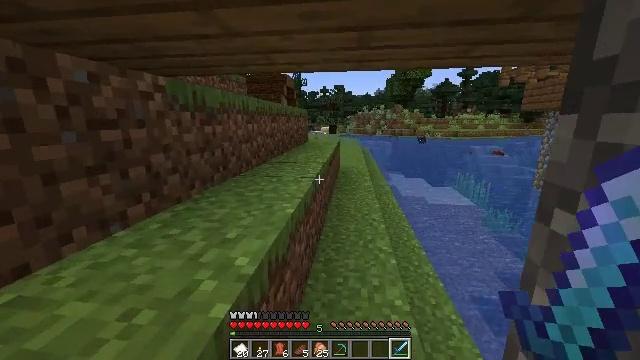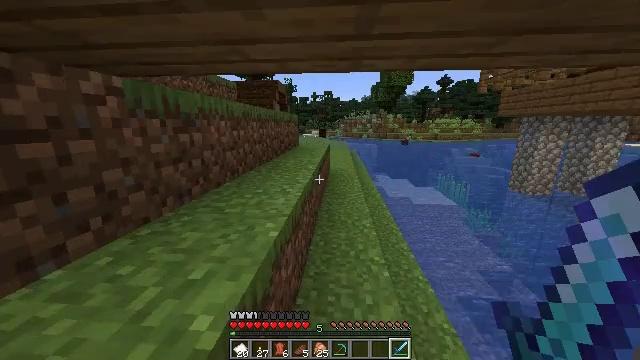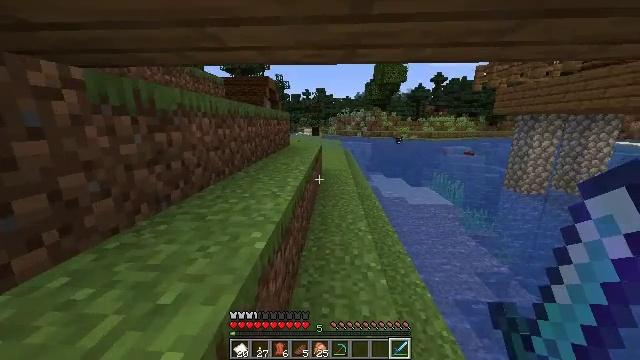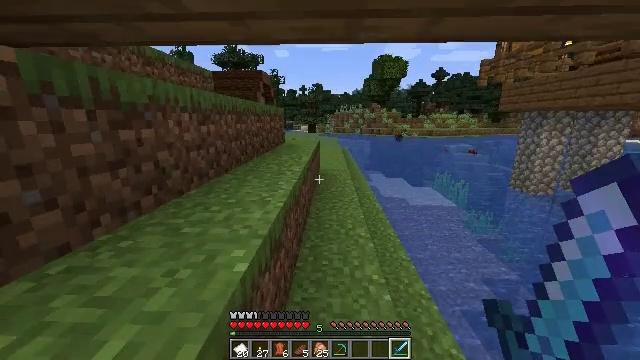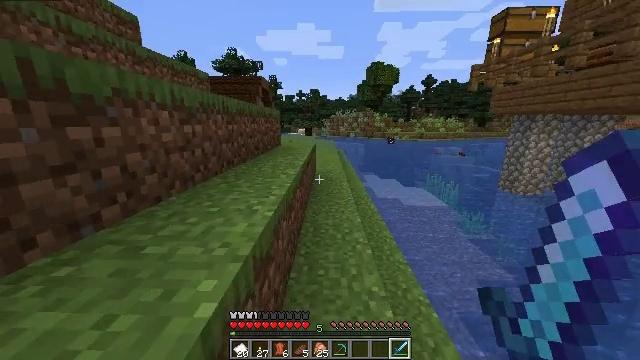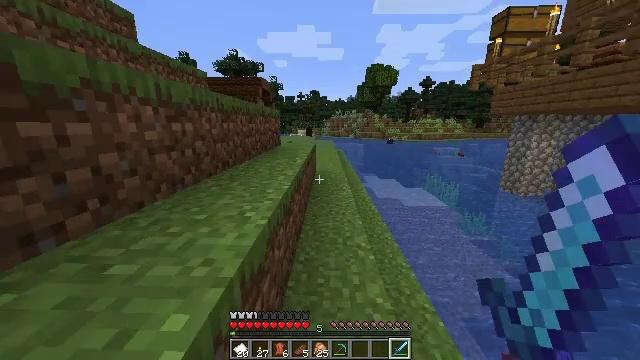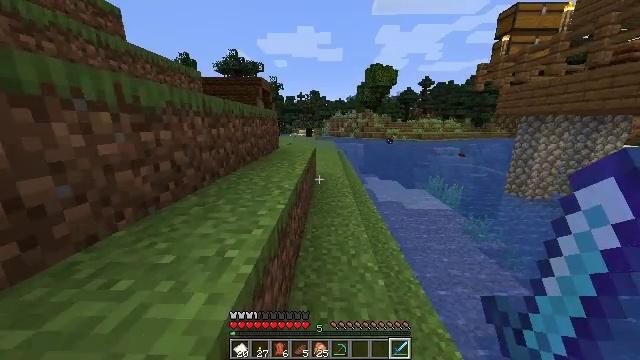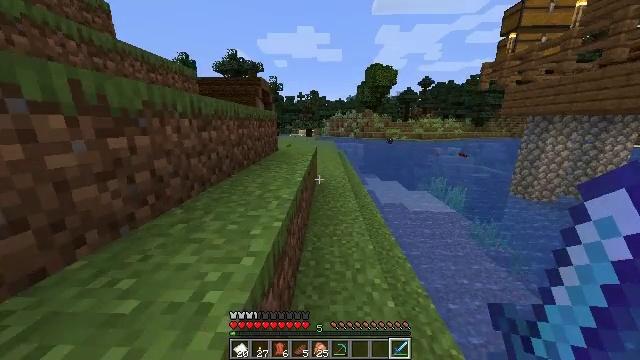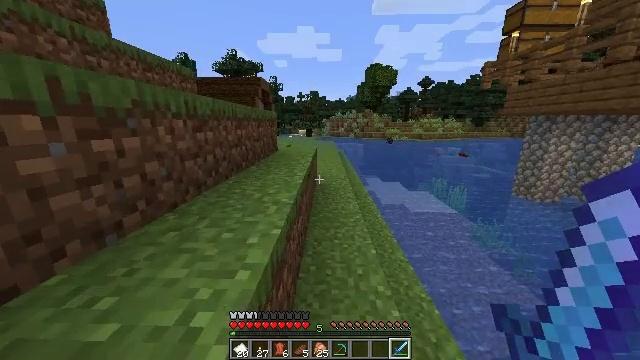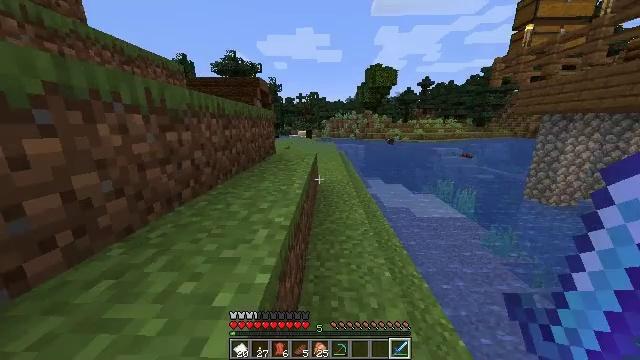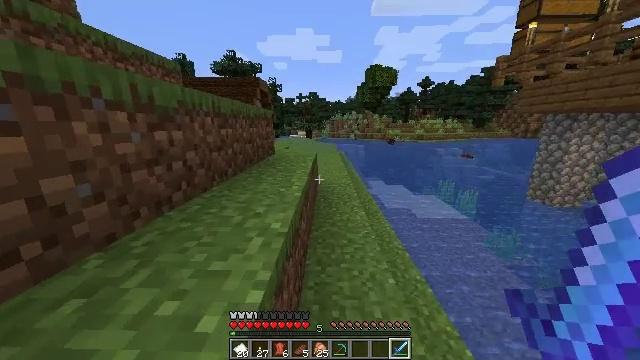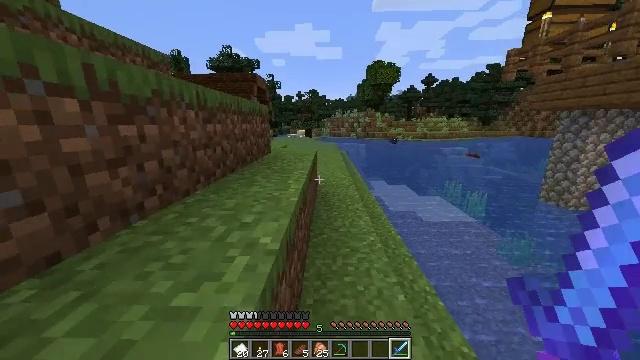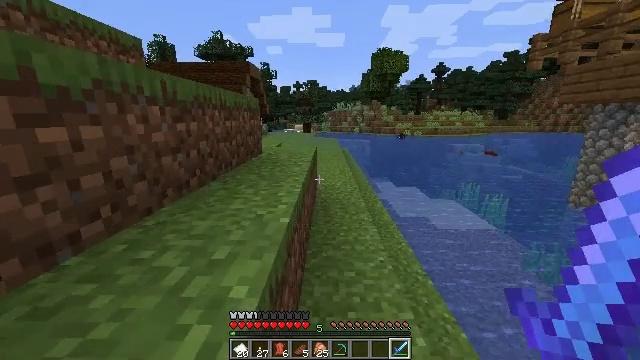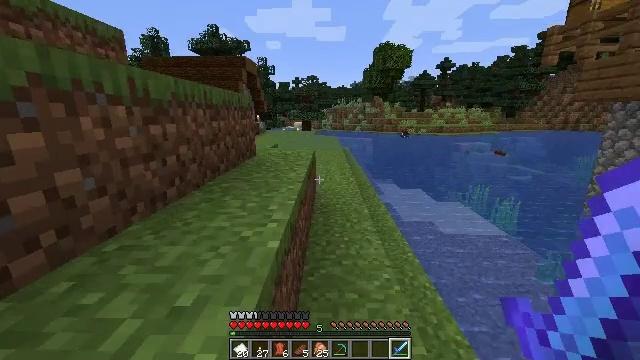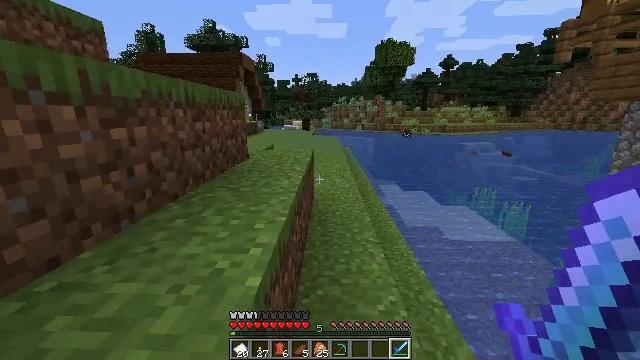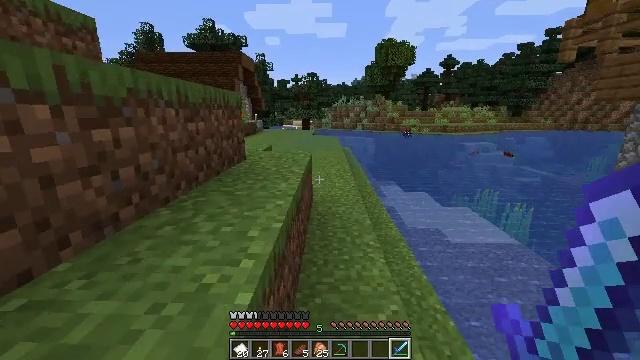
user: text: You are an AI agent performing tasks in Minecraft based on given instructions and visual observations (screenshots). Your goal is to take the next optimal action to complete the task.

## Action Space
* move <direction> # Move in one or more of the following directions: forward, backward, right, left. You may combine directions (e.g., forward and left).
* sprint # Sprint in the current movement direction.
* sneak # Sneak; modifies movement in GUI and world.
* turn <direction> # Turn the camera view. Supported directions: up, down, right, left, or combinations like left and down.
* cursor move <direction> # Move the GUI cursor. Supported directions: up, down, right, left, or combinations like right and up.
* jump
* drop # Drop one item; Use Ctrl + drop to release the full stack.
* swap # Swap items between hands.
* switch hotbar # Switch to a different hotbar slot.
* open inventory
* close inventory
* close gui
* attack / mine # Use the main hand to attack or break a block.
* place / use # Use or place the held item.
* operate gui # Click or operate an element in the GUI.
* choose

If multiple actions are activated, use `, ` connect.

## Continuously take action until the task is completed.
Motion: motion action
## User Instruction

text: Hunt a squid.
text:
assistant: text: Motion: move forward, sprint, turn right
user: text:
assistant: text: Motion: move forward, sprint, turn right
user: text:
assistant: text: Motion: move forward
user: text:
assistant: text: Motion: move forward
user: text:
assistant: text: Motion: move forward
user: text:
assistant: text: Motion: move forward, sprint
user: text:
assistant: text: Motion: move forward, sprint
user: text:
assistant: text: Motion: move forward, sprint
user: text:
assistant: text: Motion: move forward
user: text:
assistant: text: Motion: move forward
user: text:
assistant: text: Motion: move forward
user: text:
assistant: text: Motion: move forward, sprint
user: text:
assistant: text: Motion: move forward, sprint
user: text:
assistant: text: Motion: move forward, sprint
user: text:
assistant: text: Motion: move forward
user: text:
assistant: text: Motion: move forward
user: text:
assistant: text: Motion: move forward
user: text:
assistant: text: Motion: move forward
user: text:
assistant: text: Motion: move forward
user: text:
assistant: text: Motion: move forward
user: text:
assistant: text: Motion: move forward
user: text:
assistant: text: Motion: move forward, jump
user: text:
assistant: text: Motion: move forward, jump
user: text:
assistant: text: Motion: move forward, jump
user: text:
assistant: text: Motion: move forward, jump
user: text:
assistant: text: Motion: move forward, jump
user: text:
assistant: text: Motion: move forward, jump
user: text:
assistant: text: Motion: move forward, jump
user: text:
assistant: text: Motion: move forward, jump
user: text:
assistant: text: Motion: move forward, jump